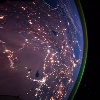
Label: land